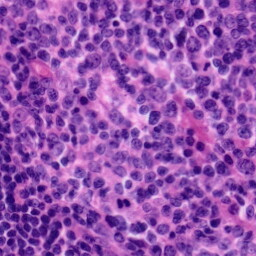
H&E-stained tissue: Tonsil